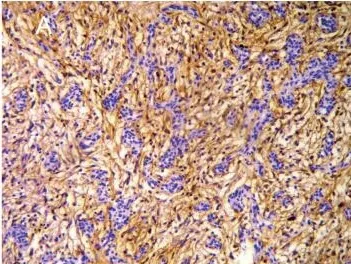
Immunohistochemical findings. (B) Glial fibrillary acidic protein stain (100x): intense and diffuse reactivity for GFAP, in clusters and cords.
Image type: pathology (immunostaining)